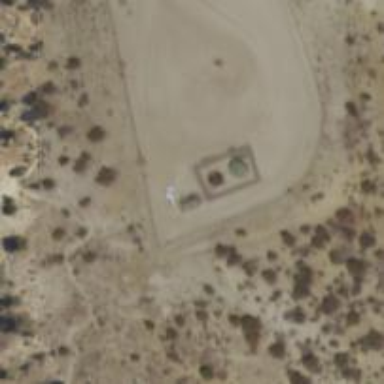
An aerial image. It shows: Storage tank with man-made structure.